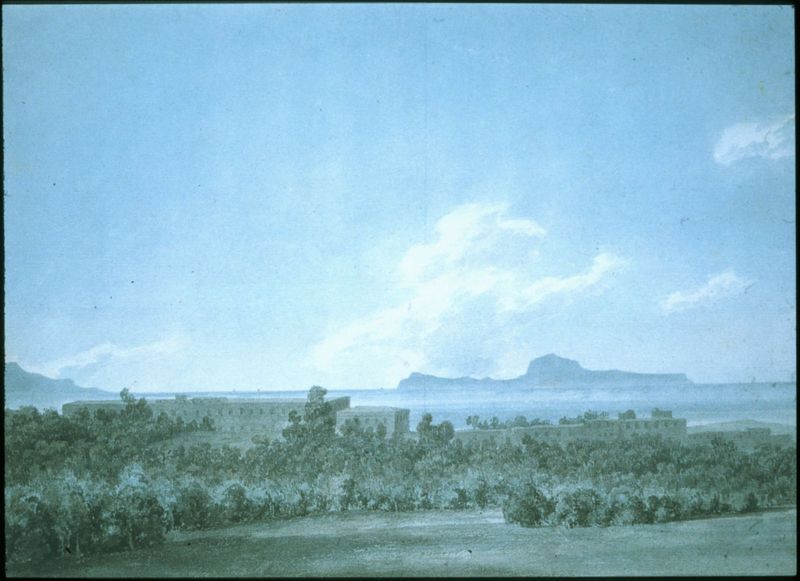
Titel: Blick auf Capri
Künstler: John Robert Cozens
Institution: Aufbewahrungsort unbekannt
Schlagwörter: baum, berg, blau, gemälde, himmel, meer, wasser, weiß, wolken, bäume, grün, landschaft, ufer, fenster, hell, gebäude, haus, wiese, architektur, stein, horizont, sonne, insel, wald, küste, italien, vedute, berge, nebel, ruine, burg, sonnig, blauer himmel, wäldchen, bauwerk, luftig, stechend, baumen, sommerlich, sonnenbeschienen